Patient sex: M
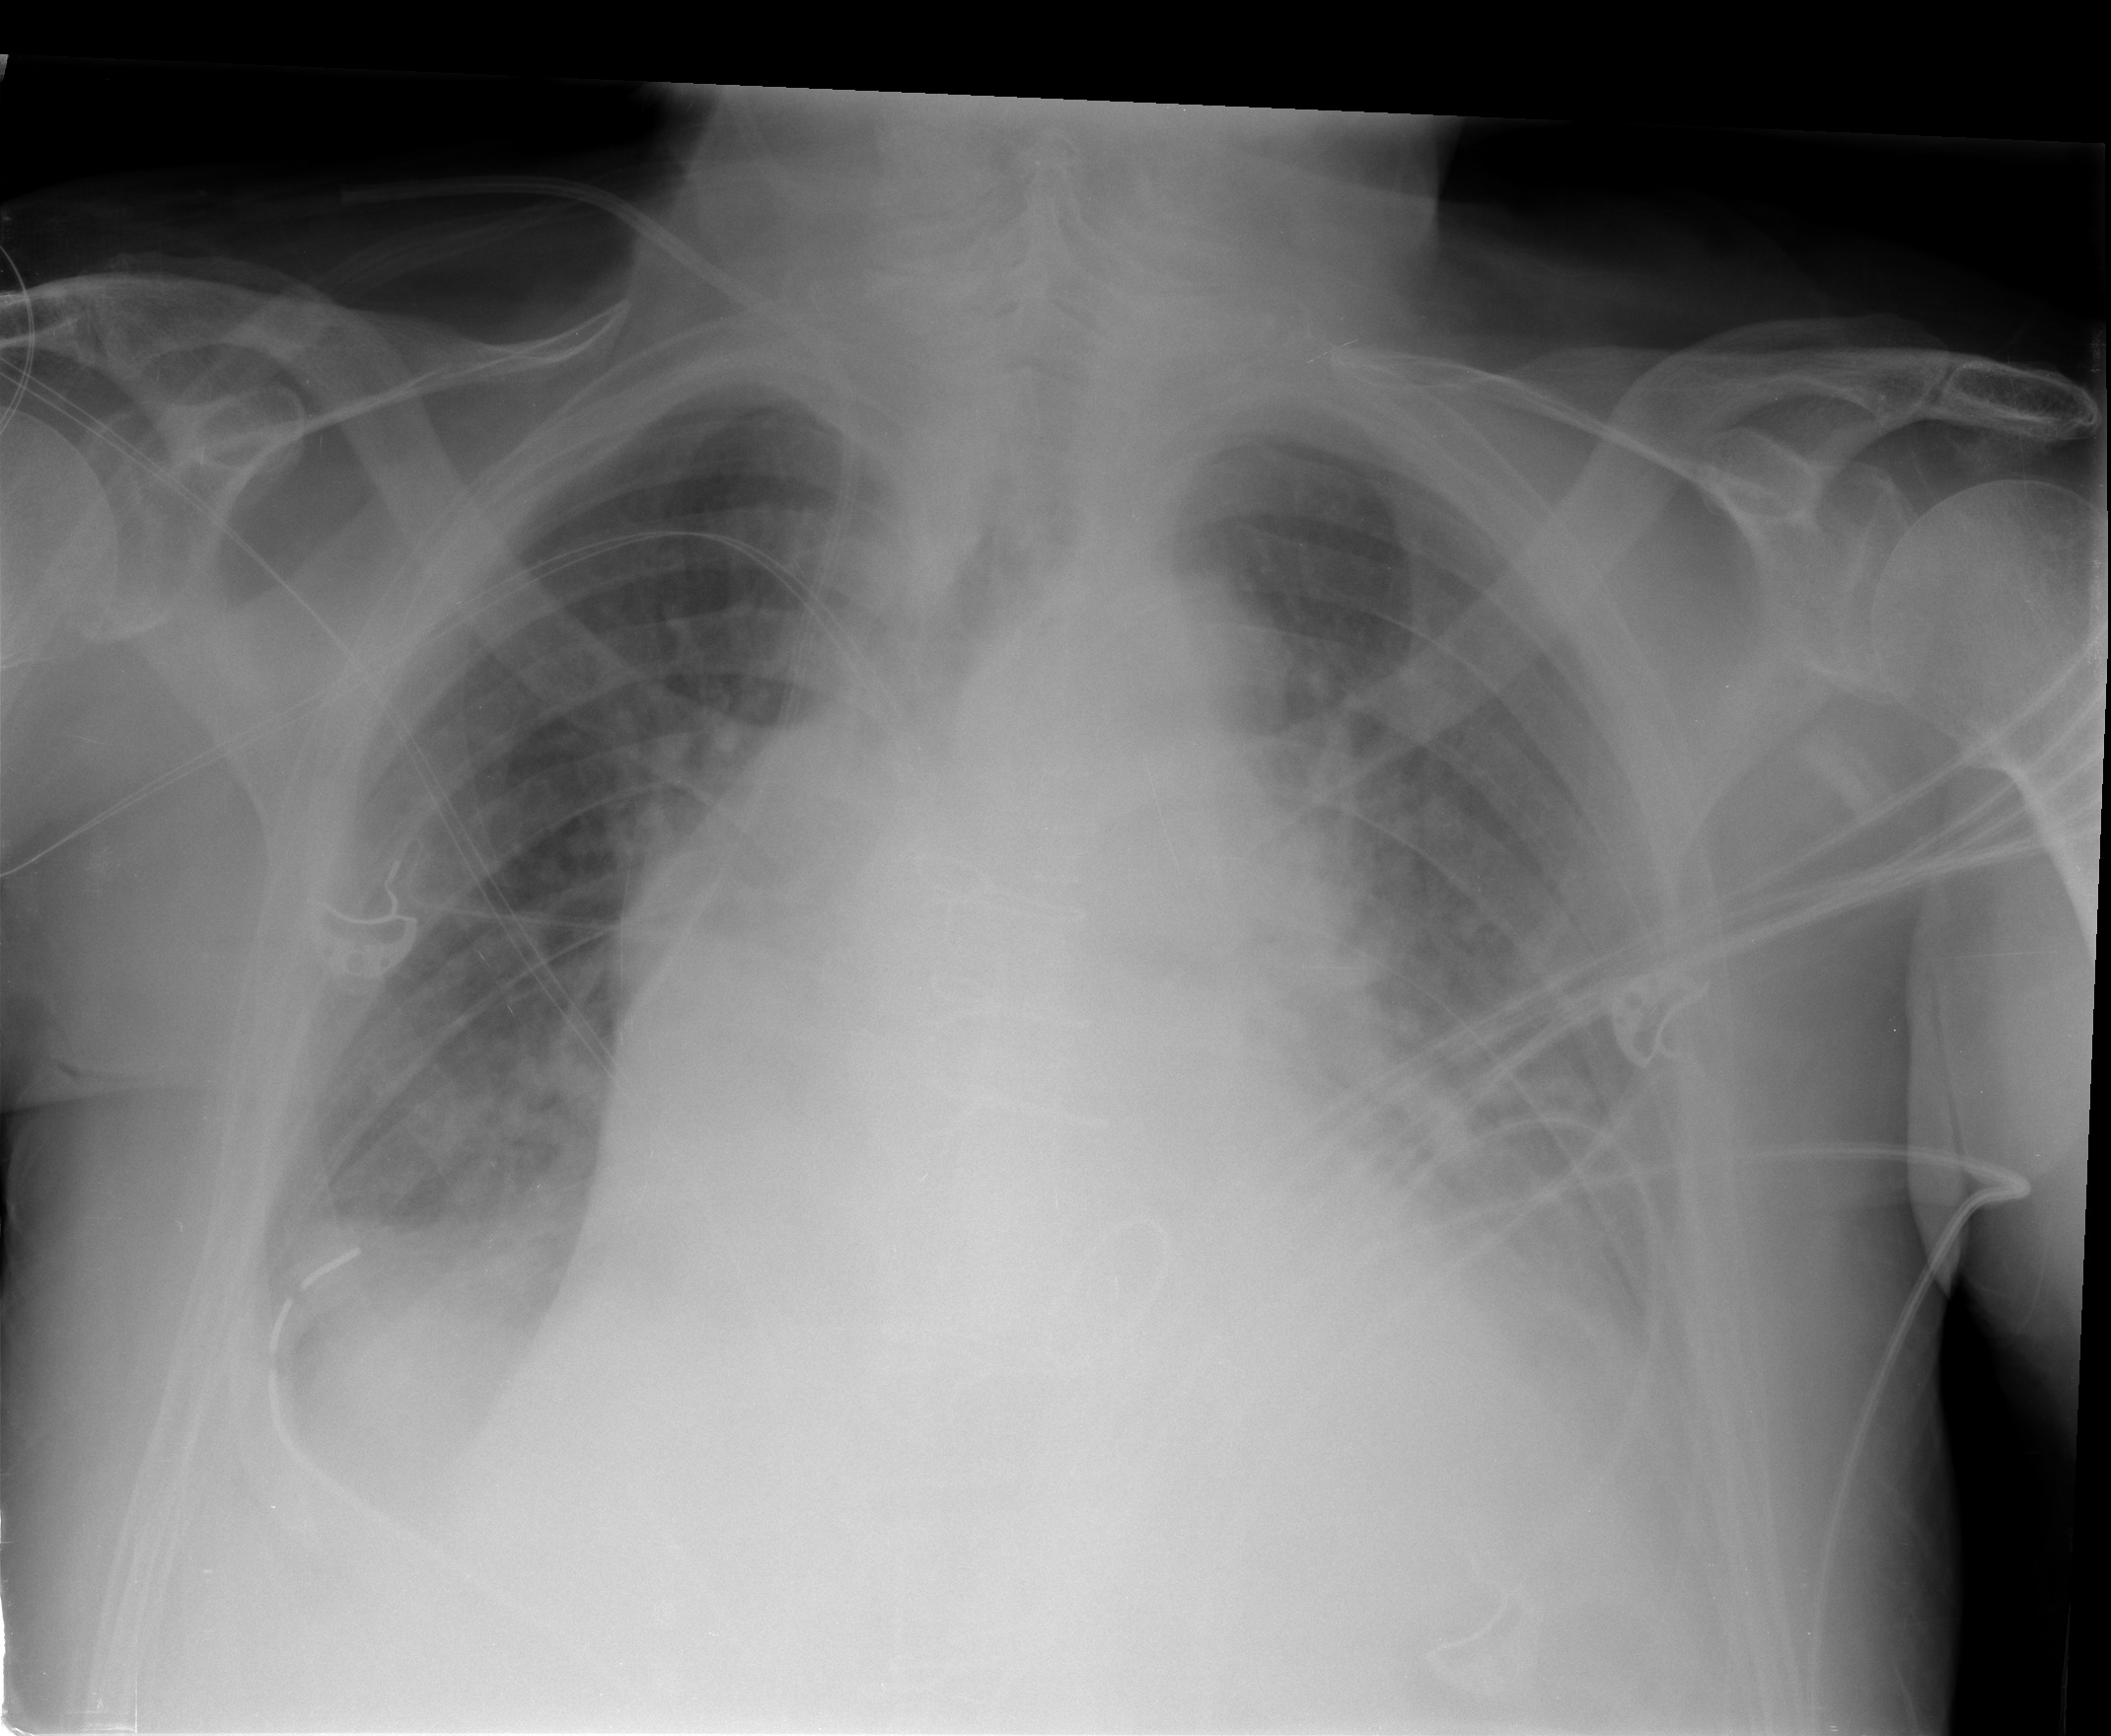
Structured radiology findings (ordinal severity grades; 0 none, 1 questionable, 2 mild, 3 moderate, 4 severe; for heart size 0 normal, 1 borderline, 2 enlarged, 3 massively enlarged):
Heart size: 2
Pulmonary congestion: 1
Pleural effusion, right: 2
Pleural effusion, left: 2
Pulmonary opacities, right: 2
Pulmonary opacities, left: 1
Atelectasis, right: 2
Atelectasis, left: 3